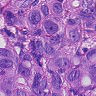
Metastatic tissue present: yes